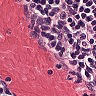
Metastatic tissue present: no